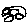
Label: car